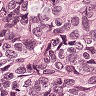
Metastatic tissue present: yes